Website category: auto
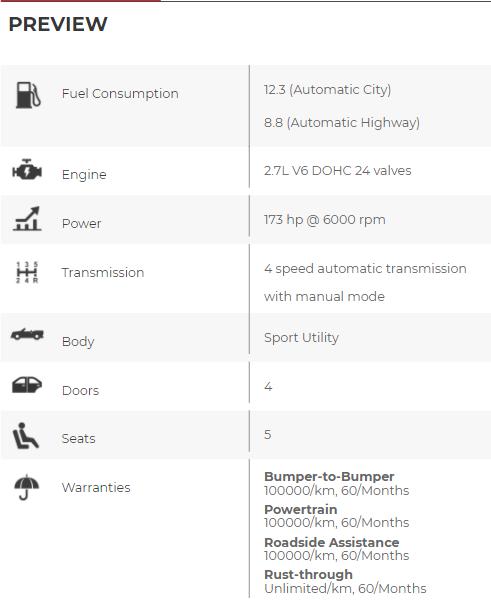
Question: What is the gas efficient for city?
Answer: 12.3 (Automatic City)

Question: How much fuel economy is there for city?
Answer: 12.3 (Automatic City)

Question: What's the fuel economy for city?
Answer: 12.3 (Automatic City)

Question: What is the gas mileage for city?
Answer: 12.3 (Automatic City)

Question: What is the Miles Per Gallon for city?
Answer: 12.3 (Automatic City)

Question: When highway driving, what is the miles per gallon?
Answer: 8.8 (Automatic Highway)

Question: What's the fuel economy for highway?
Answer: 8.8 (Automatic Highway)

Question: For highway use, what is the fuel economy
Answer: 8.8 (Automatic Highway)

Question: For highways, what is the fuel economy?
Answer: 8.8 (Automatic Highway)

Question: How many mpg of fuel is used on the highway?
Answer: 8.8 (Automatic Highway)

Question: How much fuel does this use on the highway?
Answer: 8.8 (Automatic Highway)

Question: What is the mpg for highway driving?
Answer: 8.8 (Automatic Highway)

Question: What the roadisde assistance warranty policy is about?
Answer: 100000/km, 60/Months

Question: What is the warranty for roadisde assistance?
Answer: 100000/km, 60/Months

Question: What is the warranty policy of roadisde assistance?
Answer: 100000/km, 60/Months

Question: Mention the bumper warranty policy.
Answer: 100000/km, 60/Months

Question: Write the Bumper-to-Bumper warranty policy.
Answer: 100000/km, 60/Months

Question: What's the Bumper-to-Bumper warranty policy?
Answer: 100000/km, 60/Months

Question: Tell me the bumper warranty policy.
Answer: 100000/km, 60/Months

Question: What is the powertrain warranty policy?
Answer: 100000/km, 60/Months

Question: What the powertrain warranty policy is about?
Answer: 100000/km, 60/Months

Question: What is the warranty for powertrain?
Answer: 100000/km, 60/Months